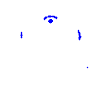
Particle: kaon